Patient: sex M, age 55
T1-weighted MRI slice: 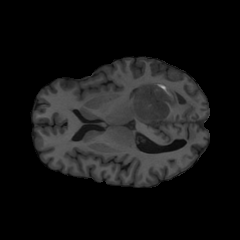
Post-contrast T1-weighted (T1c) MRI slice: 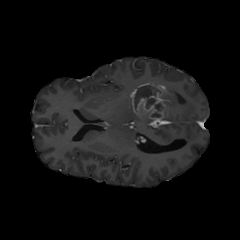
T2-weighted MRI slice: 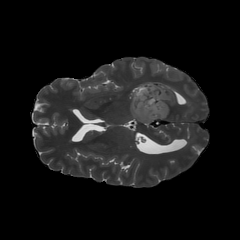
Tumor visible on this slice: yes
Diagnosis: Glioblastoma, IDH-wildtype
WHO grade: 4